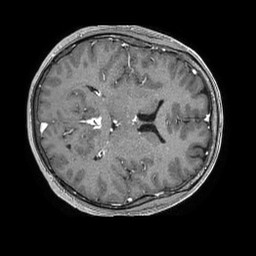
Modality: T1w
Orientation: axial
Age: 53
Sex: male
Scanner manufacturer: philips
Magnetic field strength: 1.5 T
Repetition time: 0.007571 s
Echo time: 0.003452 s